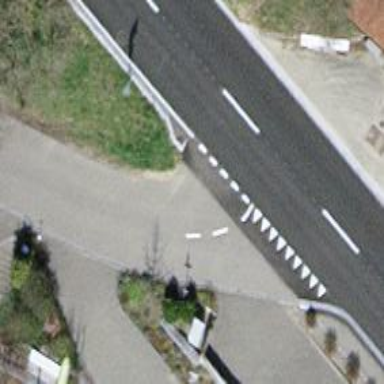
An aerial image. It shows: Residential road with asphalt surface and no sidewalks.